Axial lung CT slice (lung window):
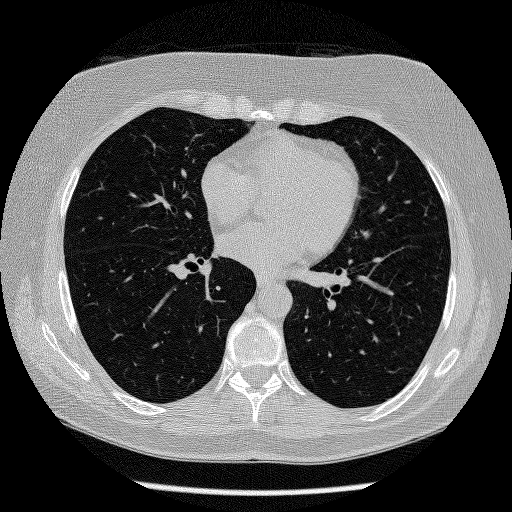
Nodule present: no